Question: I got the problem, that if I set a 'JSONModel' in my controller, I am not able to get the data out of it:
'''
var oModel = new JSONModel(jQuery.sap.getModulePath("QAQuickAccess", "/routes.json"));
this.getView().setModel(oModel);
console.log(oModel.getJSON());
'''
The 'getJSON' method just stringifies the 'oData' object of the model. But it just gives me an empty object. If I only log 'oModel', I can see the object with its content:

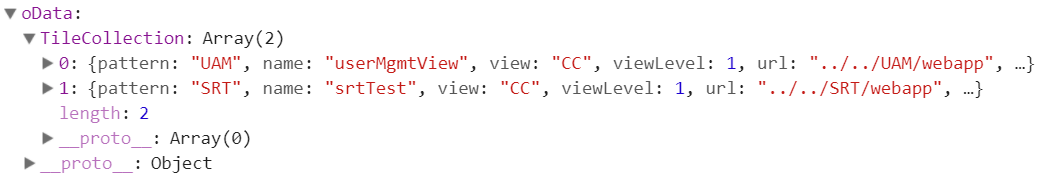
Answer: You can access the properties via 'oModel.getProperty("/TileCollection");'